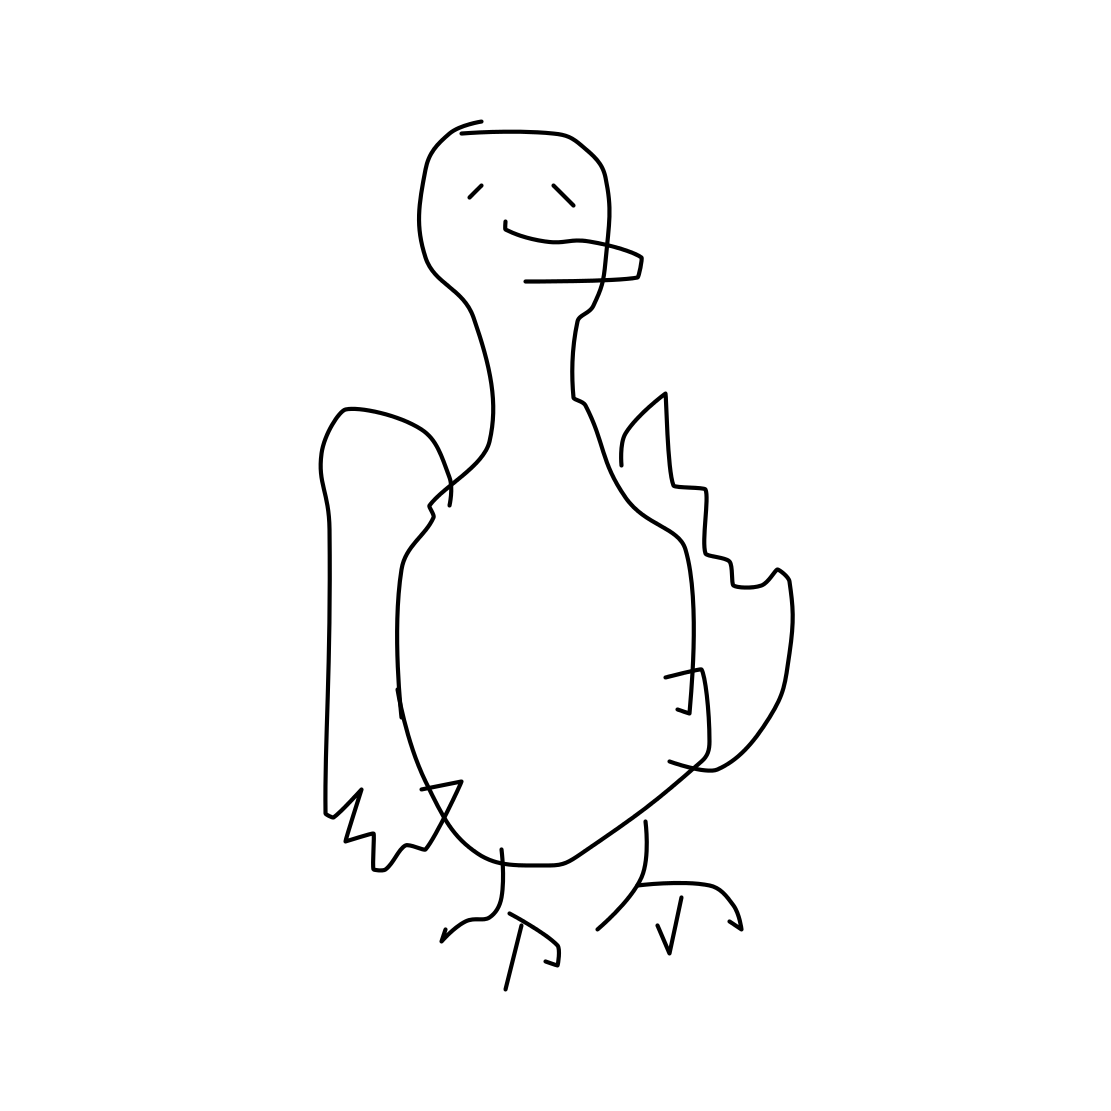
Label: penguin